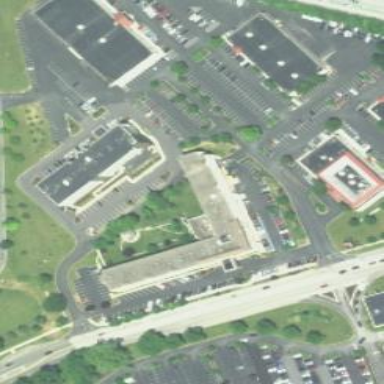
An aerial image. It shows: Building.